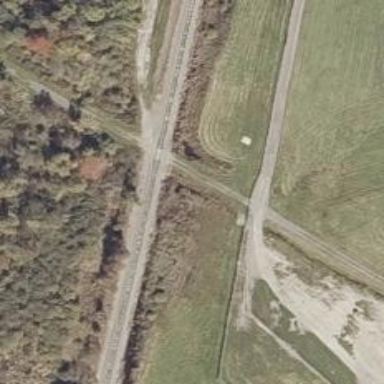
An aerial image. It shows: Crossing for the railway.